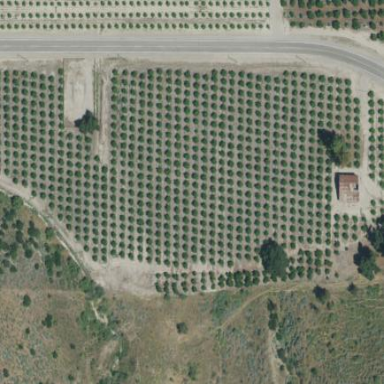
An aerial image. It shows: Orchard.